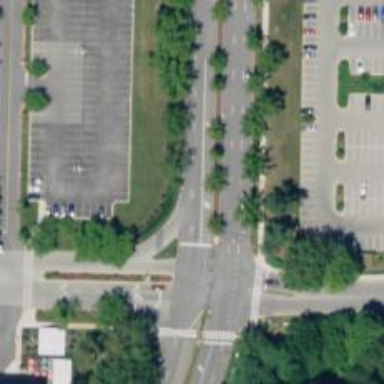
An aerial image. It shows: Asphalt road with secondary link designation.